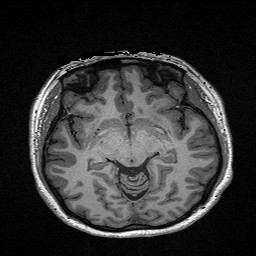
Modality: T1w
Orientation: coronal